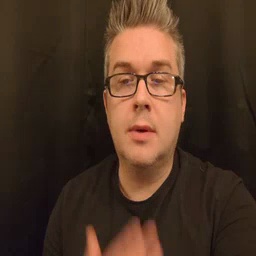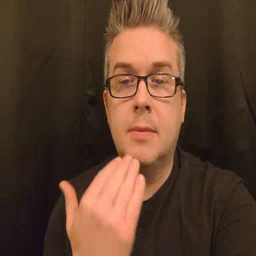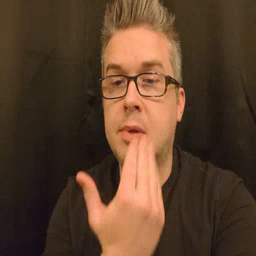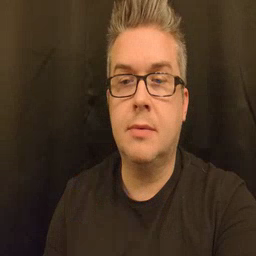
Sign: napkin